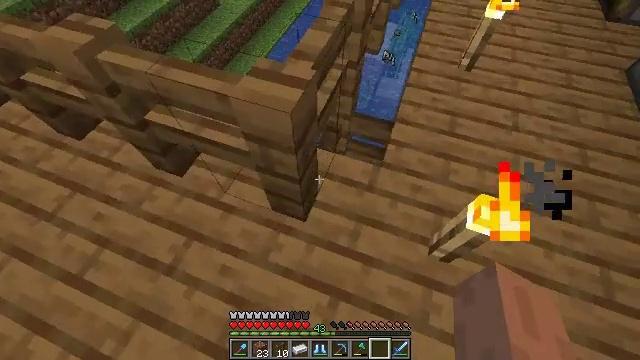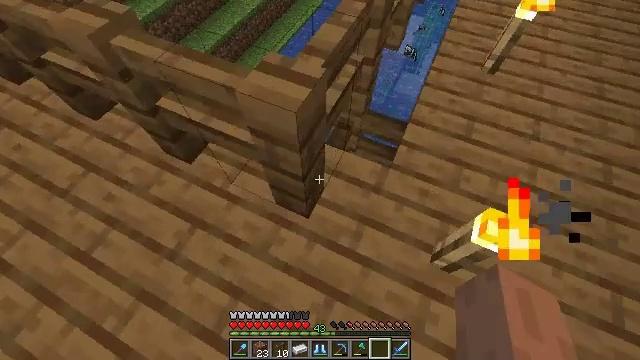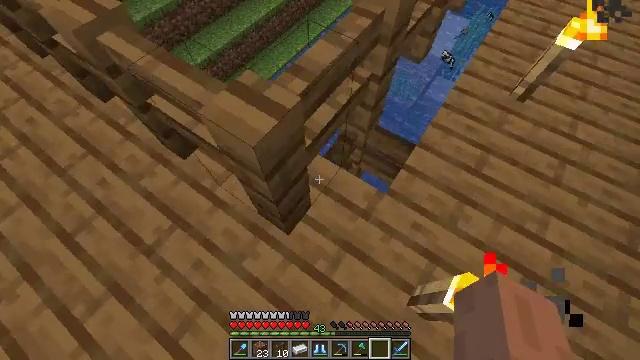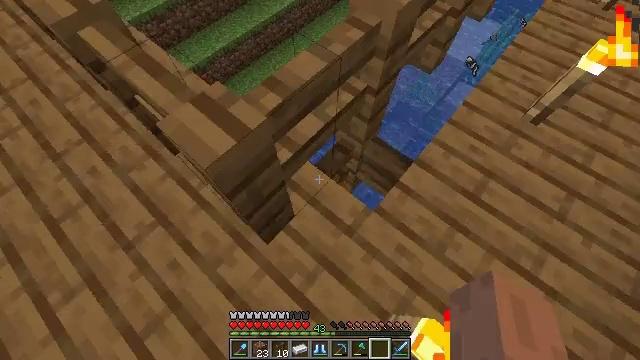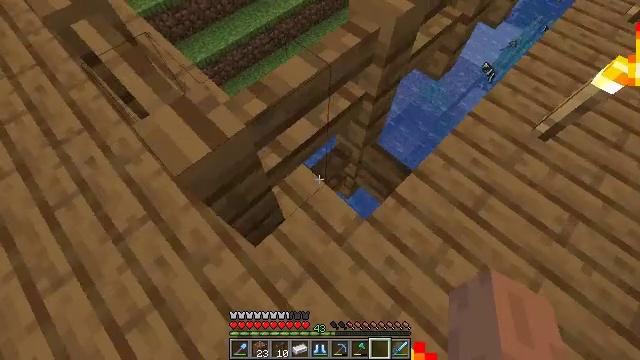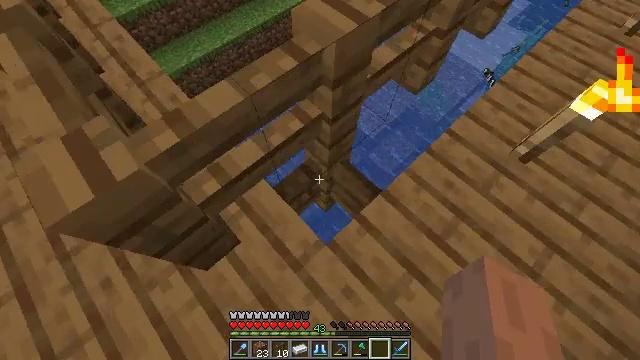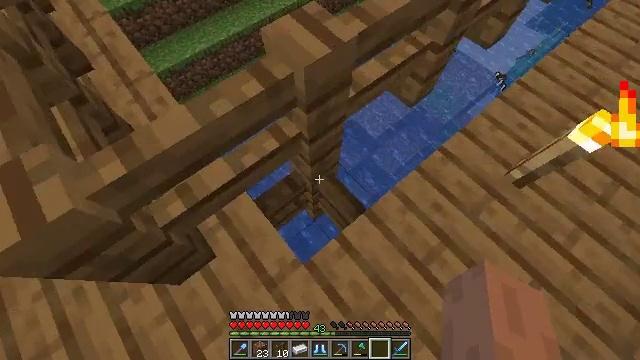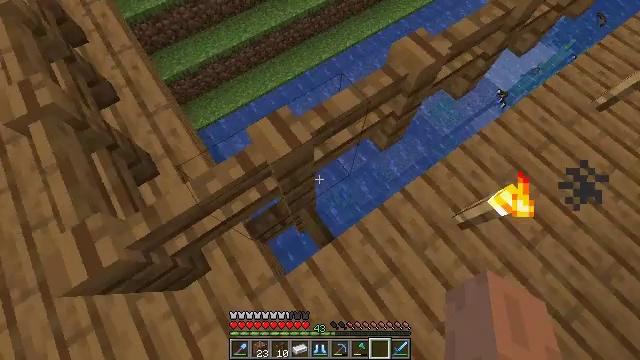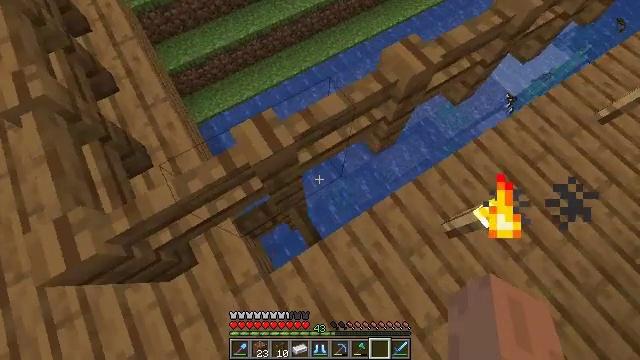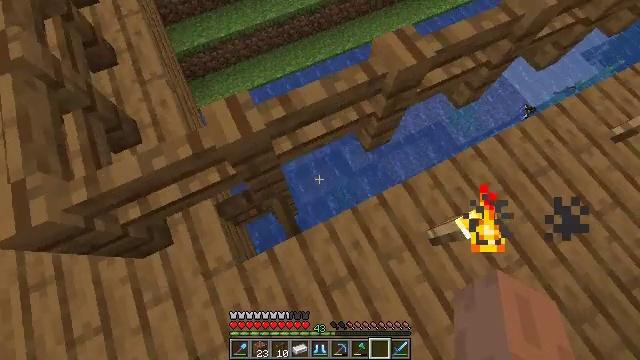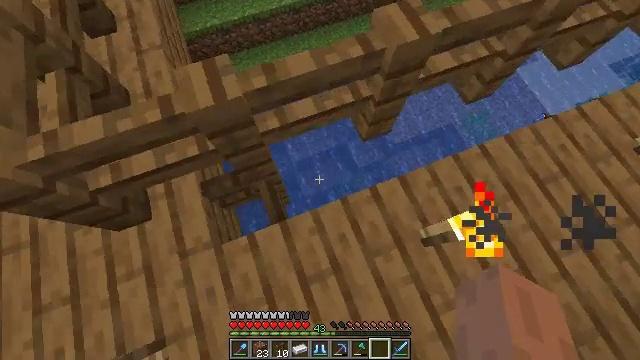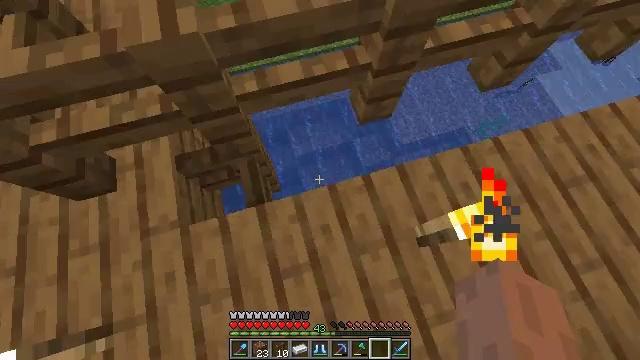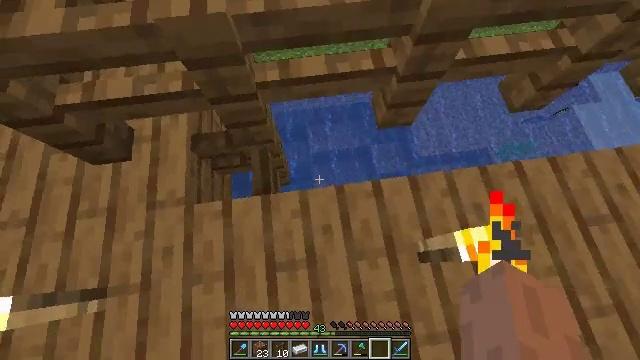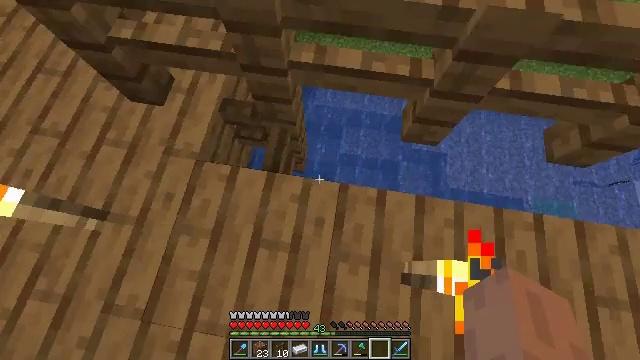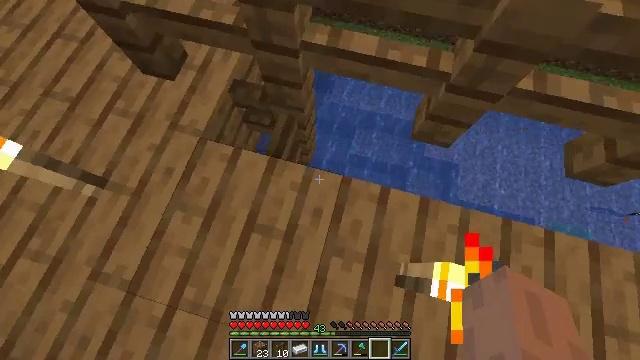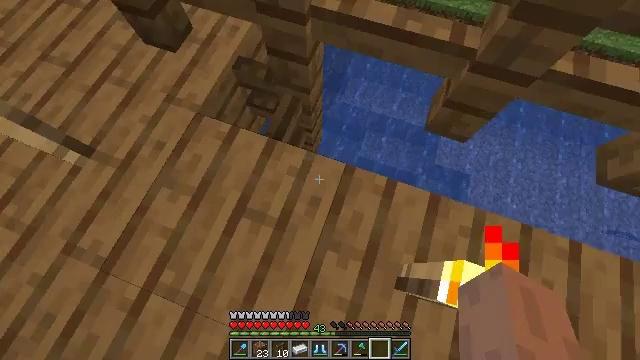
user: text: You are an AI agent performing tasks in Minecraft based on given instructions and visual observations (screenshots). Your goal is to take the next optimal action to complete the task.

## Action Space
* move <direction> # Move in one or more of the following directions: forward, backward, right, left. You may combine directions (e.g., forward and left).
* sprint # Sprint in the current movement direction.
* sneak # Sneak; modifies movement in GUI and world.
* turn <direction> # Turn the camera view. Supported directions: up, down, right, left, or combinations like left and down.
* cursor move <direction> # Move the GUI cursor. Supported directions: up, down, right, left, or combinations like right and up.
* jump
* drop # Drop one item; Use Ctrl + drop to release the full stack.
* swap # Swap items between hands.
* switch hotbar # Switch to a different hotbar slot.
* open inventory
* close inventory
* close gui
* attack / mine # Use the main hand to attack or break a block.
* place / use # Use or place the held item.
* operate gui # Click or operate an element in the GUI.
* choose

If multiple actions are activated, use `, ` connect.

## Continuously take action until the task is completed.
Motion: motion action
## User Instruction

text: Reclaim the spruce fence for reuse.
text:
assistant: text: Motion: move forward and move right, turn left and down
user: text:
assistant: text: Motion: move forward and move right, turn left and down
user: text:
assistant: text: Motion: move forward and move right, turn left and down
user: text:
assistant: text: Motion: move forward and move right, turn left
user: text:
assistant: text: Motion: move forward and move right, turn left
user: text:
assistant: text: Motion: move forward and move right, turn left and down
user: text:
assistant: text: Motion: move right, turn left and down
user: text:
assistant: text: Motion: move right, turn left and down
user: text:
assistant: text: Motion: move right, turn left and down
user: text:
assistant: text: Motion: move right, turn left and down
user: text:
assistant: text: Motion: turn left
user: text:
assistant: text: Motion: turn left
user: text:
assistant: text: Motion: sneak, turn left
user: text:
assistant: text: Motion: sneak, turn left
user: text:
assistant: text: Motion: sneak, turn left
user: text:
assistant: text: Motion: sneak
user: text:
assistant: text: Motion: sneak, turn left and up
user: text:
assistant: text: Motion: sneak, turn left and up
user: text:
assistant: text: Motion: sneak, turn up
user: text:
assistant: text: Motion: sneak
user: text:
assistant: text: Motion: move forward and move right, sneak
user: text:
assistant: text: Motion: move forward and move right, sneak, turn left
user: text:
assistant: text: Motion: move forward and move right, sneak, turn left
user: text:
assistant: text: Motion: move forward and move right, sneak, turn left
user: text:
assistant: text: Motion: sneak, turn left
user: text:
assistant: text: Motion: sneak
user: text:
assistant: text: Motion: sneak, turn left
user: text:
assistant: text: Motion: sneak
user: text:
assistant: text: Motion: sneak
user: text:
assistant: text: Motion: sneak